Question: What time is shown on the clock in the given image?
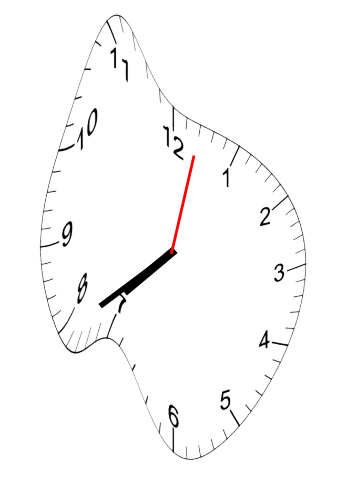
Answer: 07:39:02